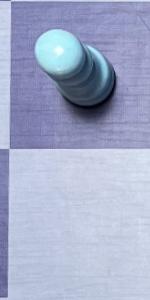
Label: Empty